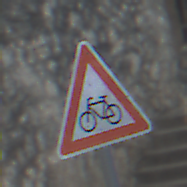
Verkehrszeichen: RadverkehrRechts
Umgebung: Outdoor, Suburban
Tageszeit: MorningAfternoon
Wetter: PartlyCloudy
Licht: Natural
Jahreszeit: NotSpecified
Kontrast: LowContrast